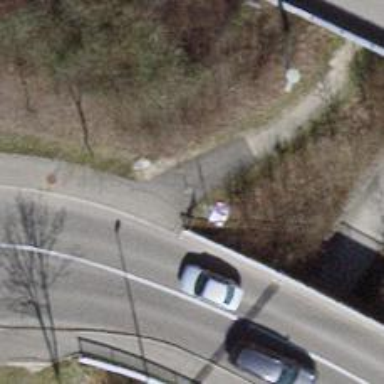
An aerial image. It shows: Bollard.